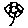
Label: flower